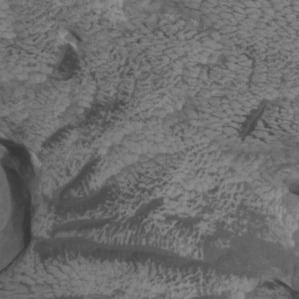
Label: non_frost